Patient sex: M
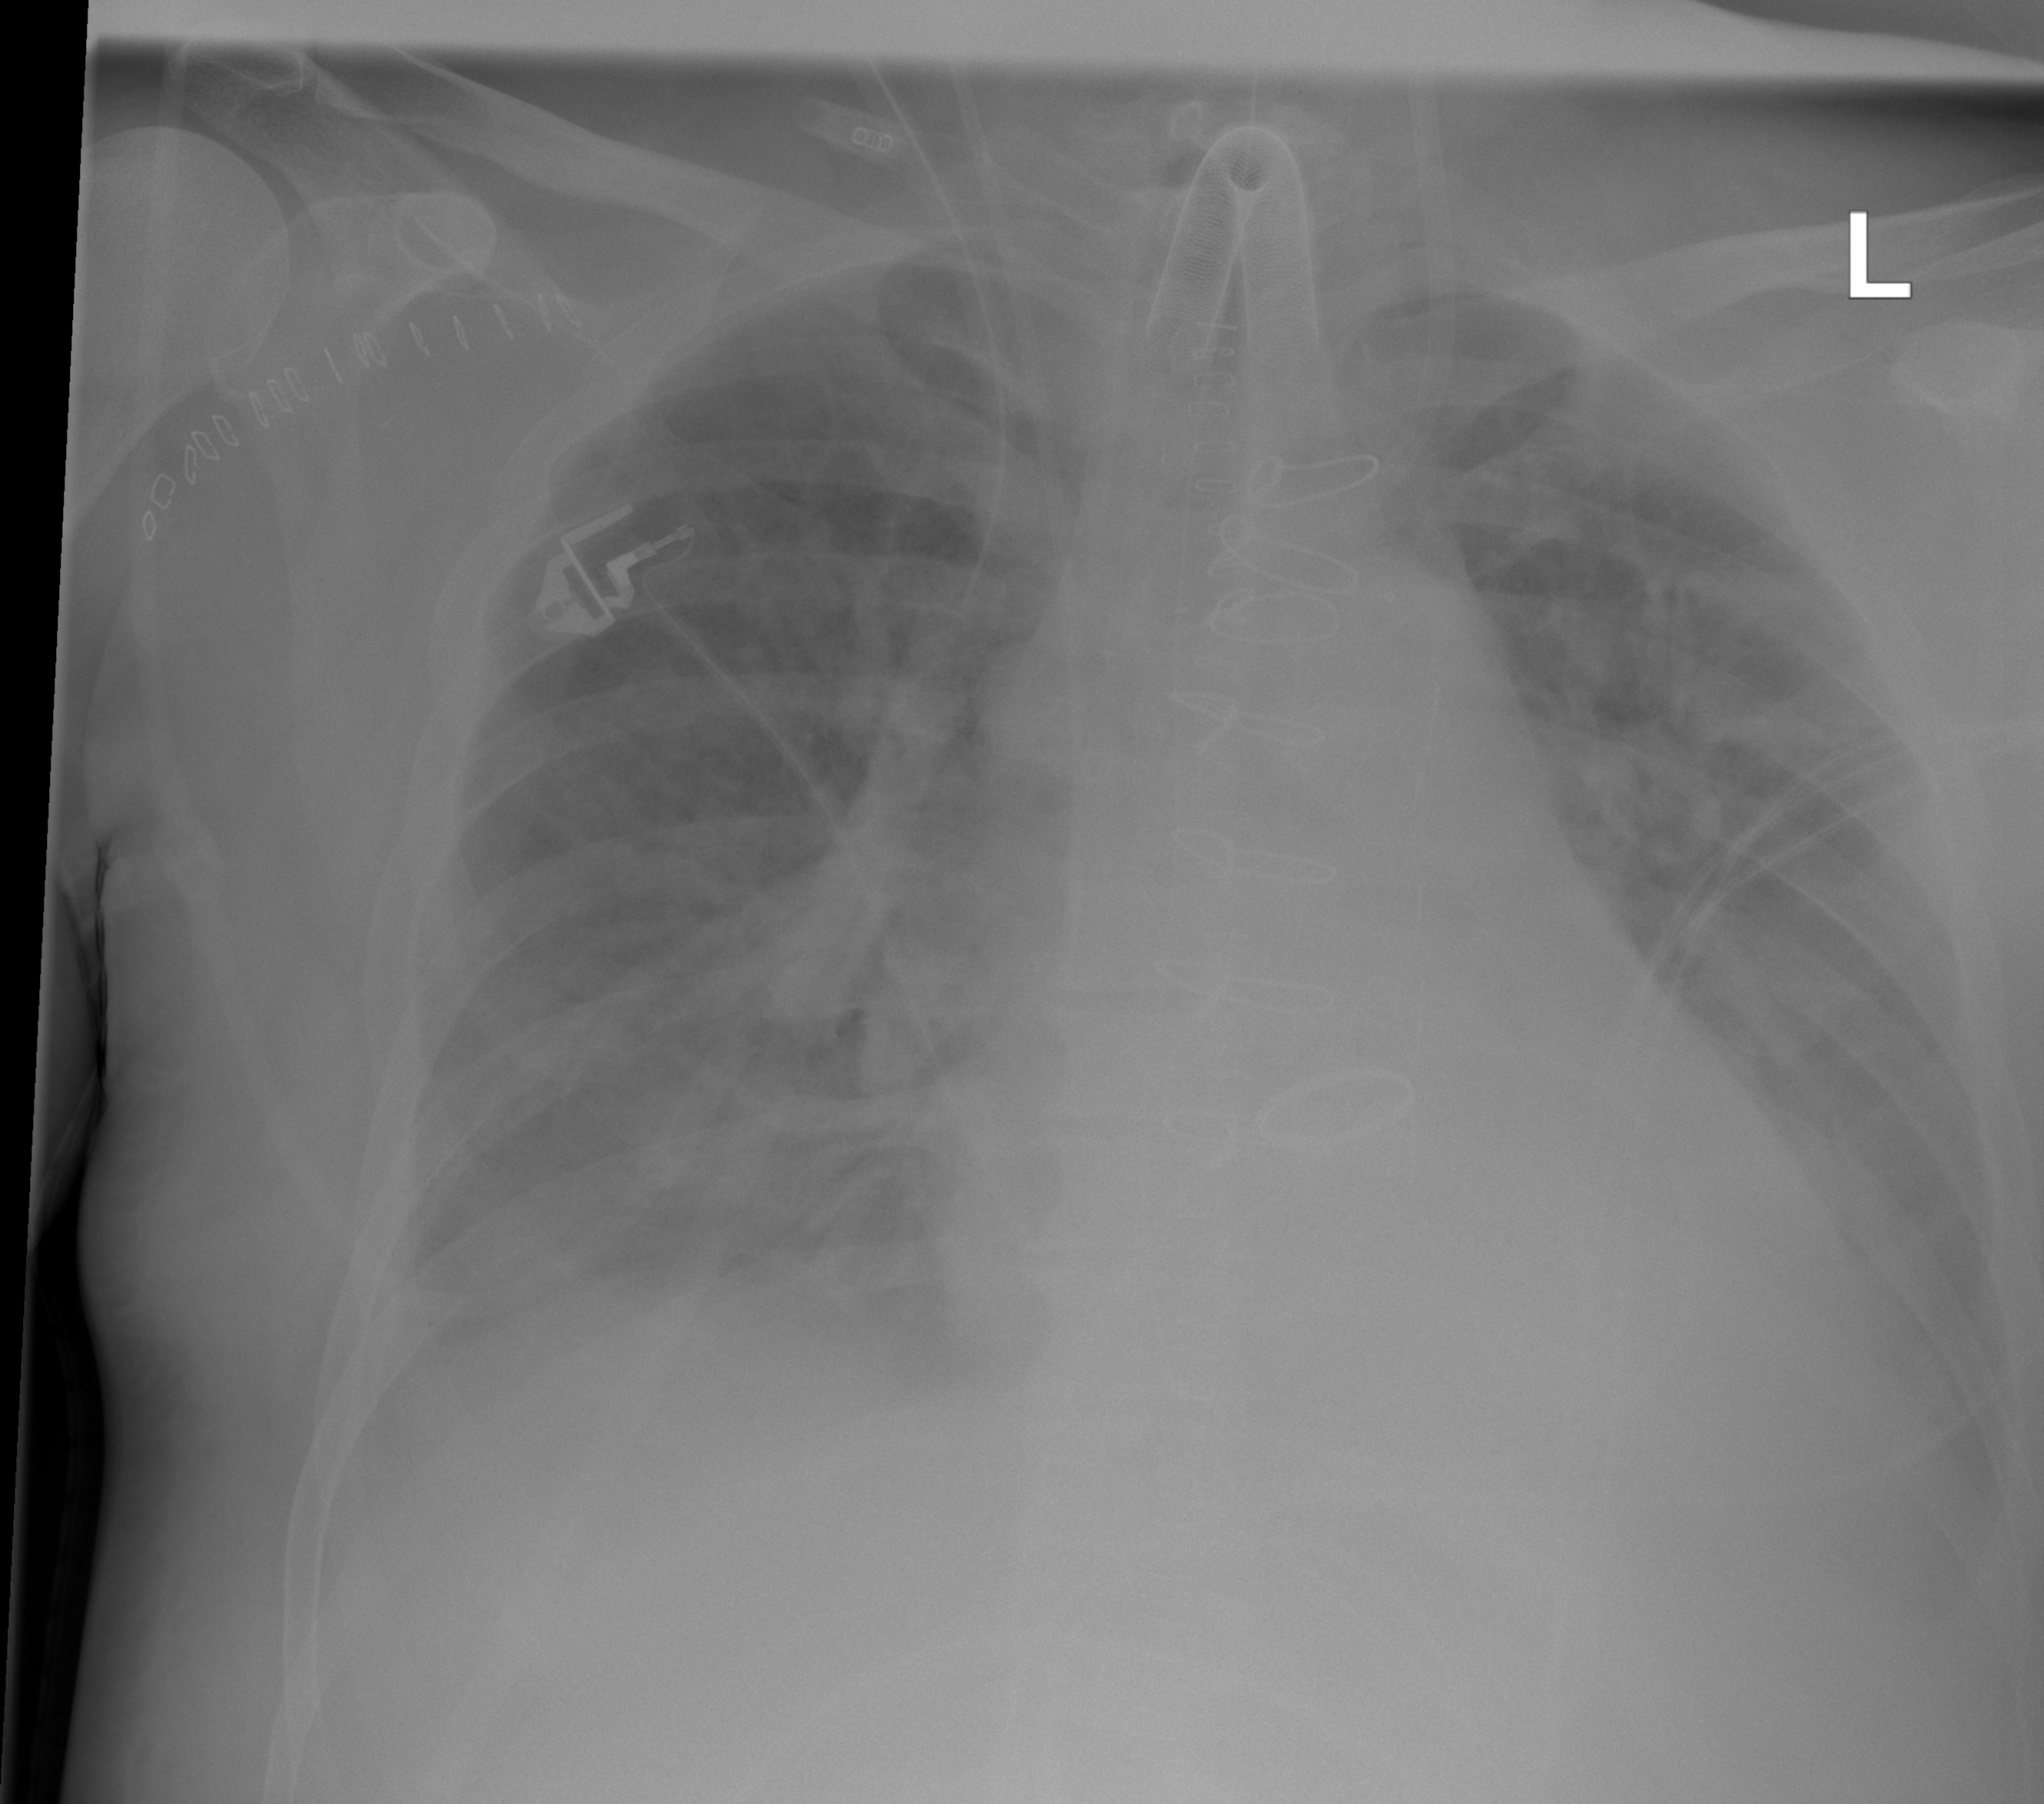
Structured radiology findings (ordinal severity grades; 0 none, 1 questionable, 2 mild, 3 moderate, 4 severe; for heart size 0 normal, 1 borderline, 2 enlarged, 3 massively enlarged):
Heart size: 2
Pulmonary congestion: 2
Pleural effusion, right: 3
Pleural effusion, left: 3
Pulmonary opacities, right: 3
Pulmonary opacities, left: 3
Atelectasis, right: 3
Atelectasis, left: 3